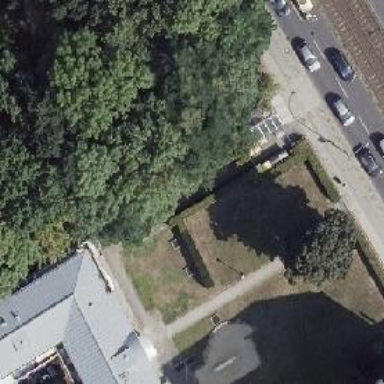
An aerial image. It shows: Parking entrance.